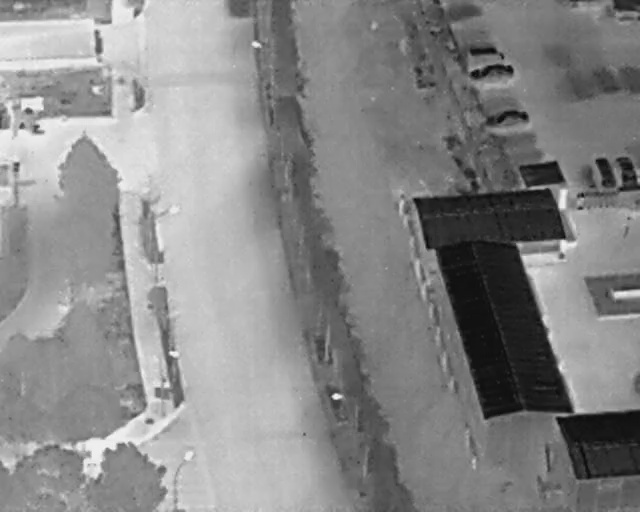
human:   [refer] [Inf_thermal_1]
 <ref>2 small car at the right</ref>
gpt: <box>[[92, 31, 97, 35, 169], [95, 31, 100, 35, 168]]</box>

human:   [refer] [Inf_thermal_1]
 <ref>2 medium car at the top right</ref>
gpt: <box>[[75, 9, 78, 18, 2], [77, 18, 80, 27, 169]]</box>